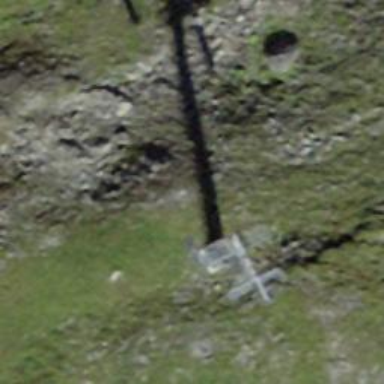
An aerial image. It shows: Pylon for aerialway.